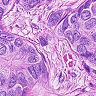
Metastatic tissue present: yes